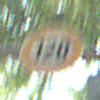
Verkehrszeichen: Geschwindigkeit120
Umgebung: Outdoor, Suburban
Tageszeit: SunriseSunset
Wetter: Clear
Licht: Natural
Jahreszeit: NotSpecified
Kontrast: HighContrast